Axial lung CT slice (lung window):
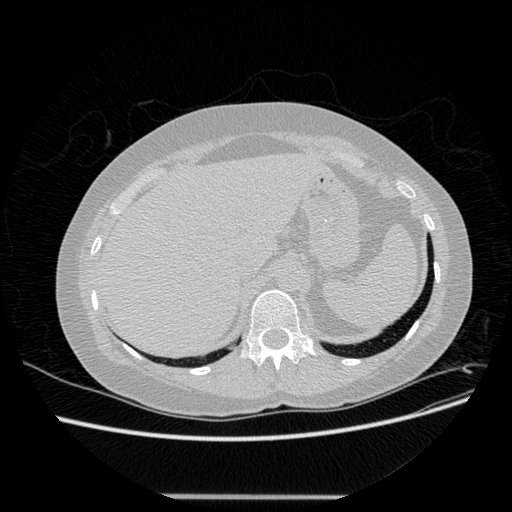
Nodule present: no